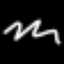
Label: squiggle